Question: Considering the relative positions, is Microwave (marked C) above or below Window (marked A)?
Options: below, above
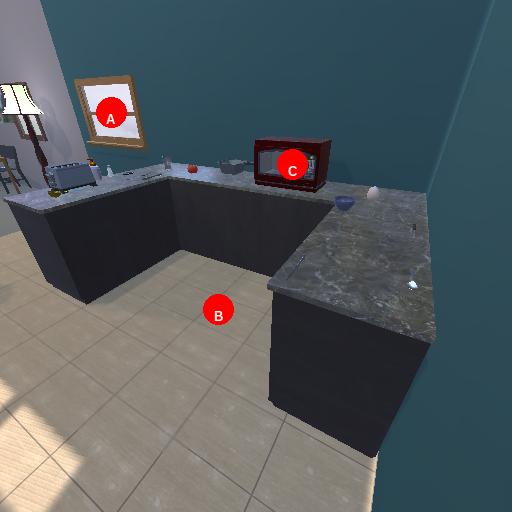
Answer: below